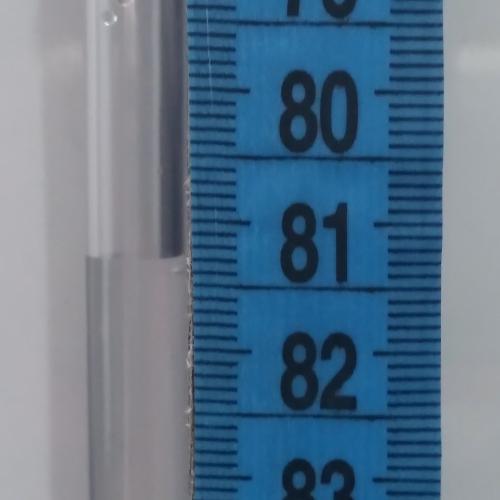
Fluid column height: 81.3 cm